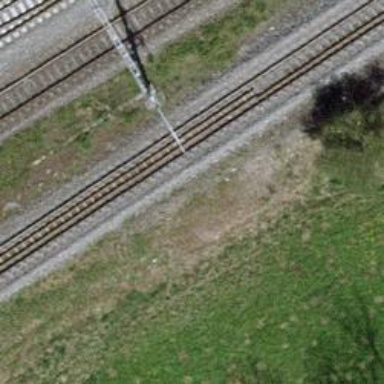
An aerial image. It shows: Railway signal.